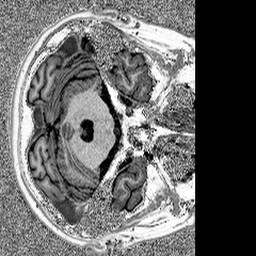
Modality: MP2RAGE
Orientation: axial
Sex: male